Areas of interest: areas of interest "Commercial service"
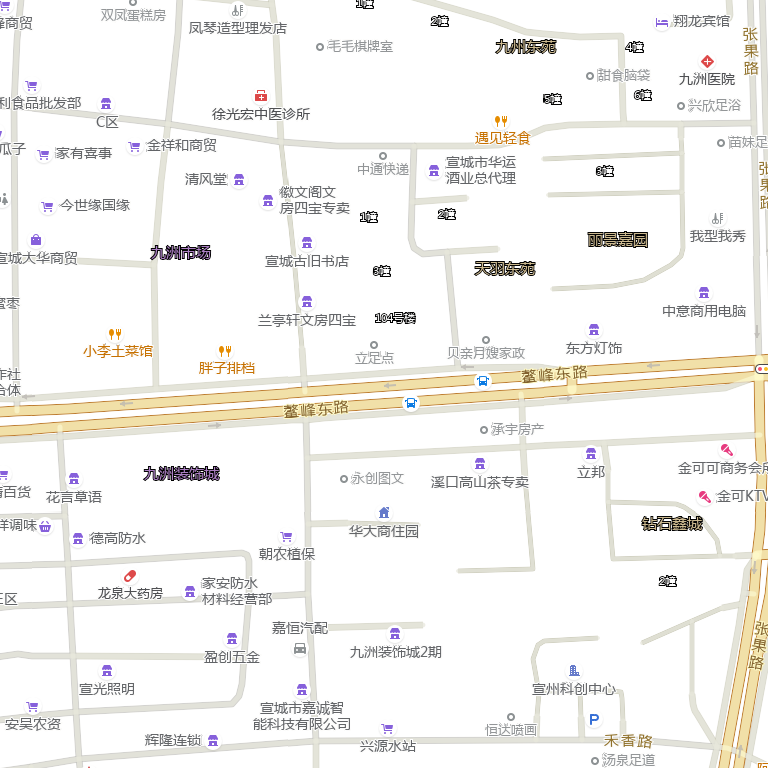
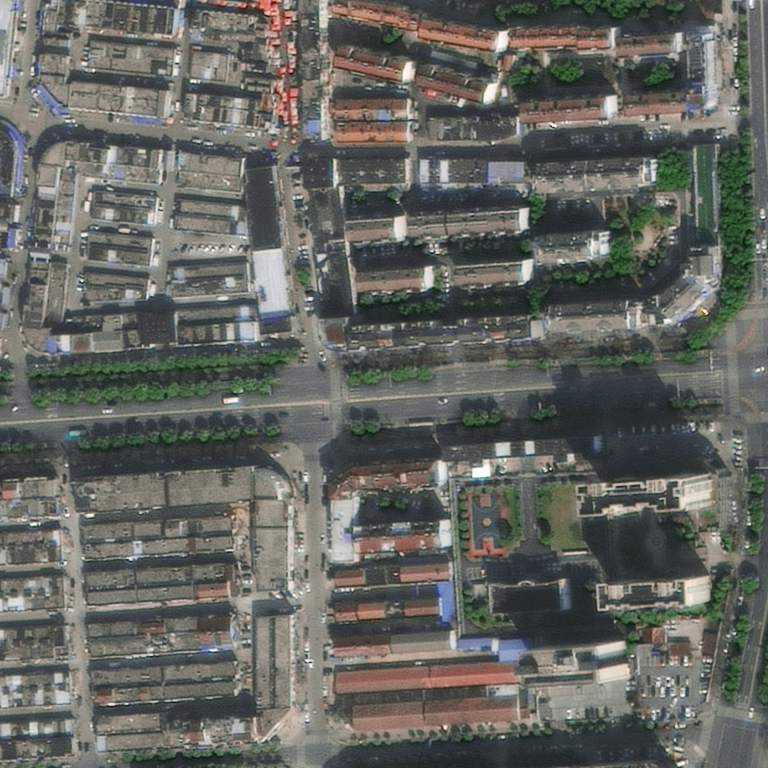